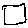
Label: square